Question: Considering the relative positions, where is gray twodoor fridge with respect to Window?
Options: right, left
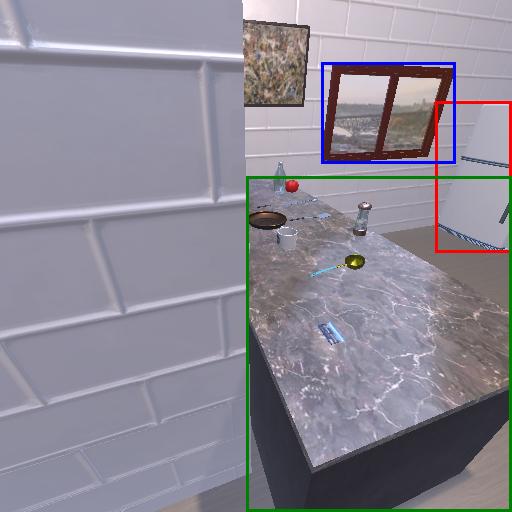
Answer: right